Field crop: maize
Growth stage: 2
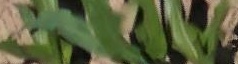
Species: maize